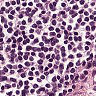
Metastatic tissue present: no